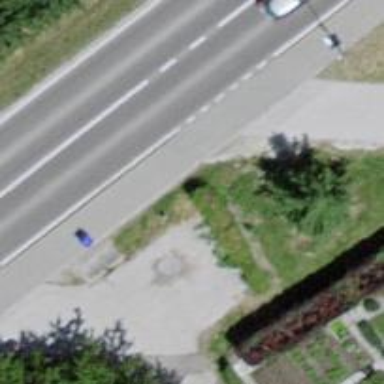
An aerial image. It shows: Bus stop with platform for public transport.